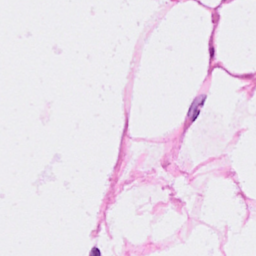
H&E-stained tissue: Breast